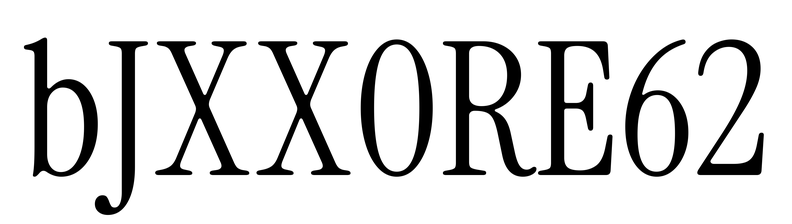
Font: InstrumentSerif-Regular